Field crop: maize
Growth stage: 2
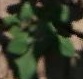
Species: chenopodium